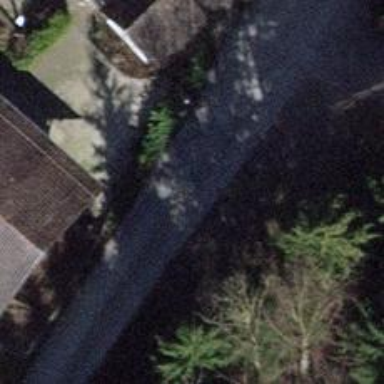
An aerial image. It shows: Smooth asphalt road in residential area.